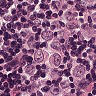
Metastatic tissue present: yes